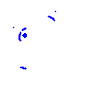
Particle: electron